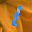
Label: 1